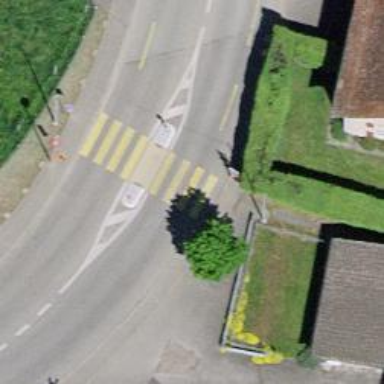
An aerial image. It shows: Uncontrolled zebra crossing with central island. The crossing is marked with zebra stripes.